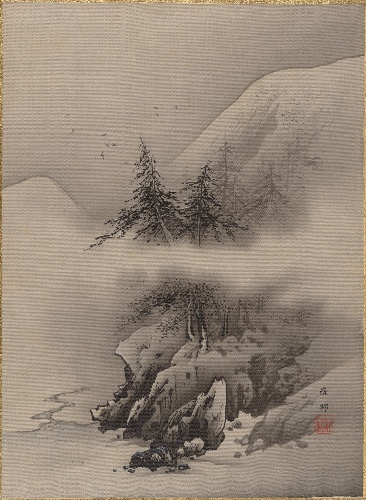
Artist: Hashimoto Gahō
Artist bio: Japanese, 1835–1908
Date: ca. 1885–89
Object type: Album leaf
Classification: Paintings
Medium: Album leaf; ink and color on silk
Culture: Japan
Period: Meiji period (1868–1912)
Dimensions: Image: 14 1/4 × 10 1/2 in. (36.2 × 26.7 cm)
Mat: 22 7/8 × 15 1/2 in. (58.1 × 39.4 cm)
Department: Asian Art
Credit line: Charles Stewart Smith Collection, Gift of Mrs. Charles Stewart Smith, Charles Stewart Smith Jr., and Howard Caswell Smith, in memory of Charles Stewart Smith, 1914
Accession year: 1914
Repository: Metropolitan Museum of Art, New York, NY
Tags: Landscapes|Snow